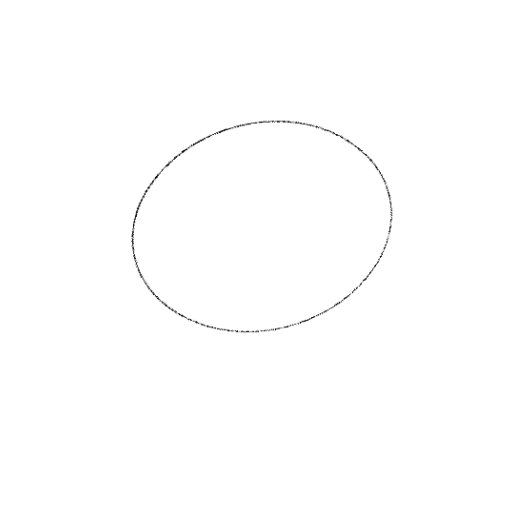
Crossing number: 0